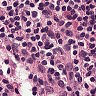
Metastatic tissue present: no